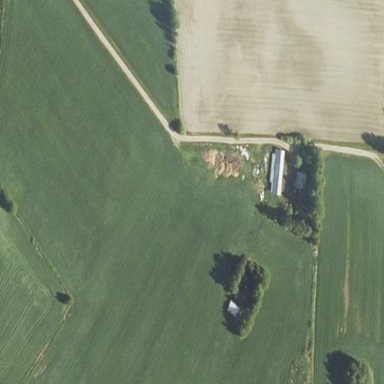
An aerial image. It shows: Farmyard area.